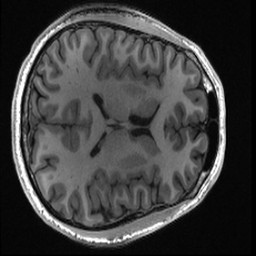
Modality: T1w
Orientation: axial
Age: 26
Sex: male